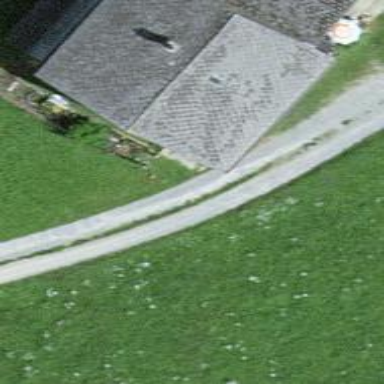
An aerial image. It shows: Fine gravel service road.